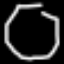
Label: octagon